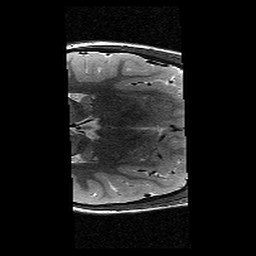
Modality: T2w
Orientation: axial
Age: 9
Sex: female
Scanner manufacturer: siemens
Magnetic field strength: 3 T
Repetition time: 9.23 s
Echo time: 0.067 s